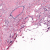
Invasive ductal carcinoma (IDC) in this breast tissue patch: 1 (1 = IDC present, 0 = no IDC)